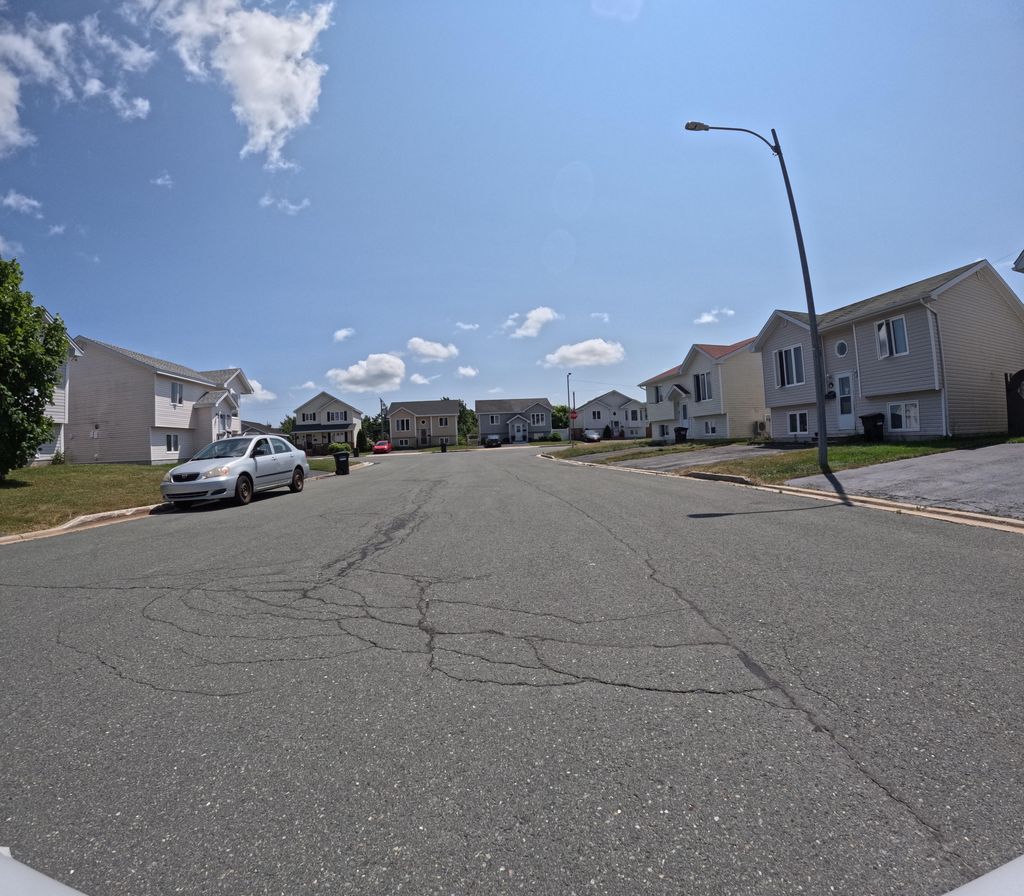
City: st_johns